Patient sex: M
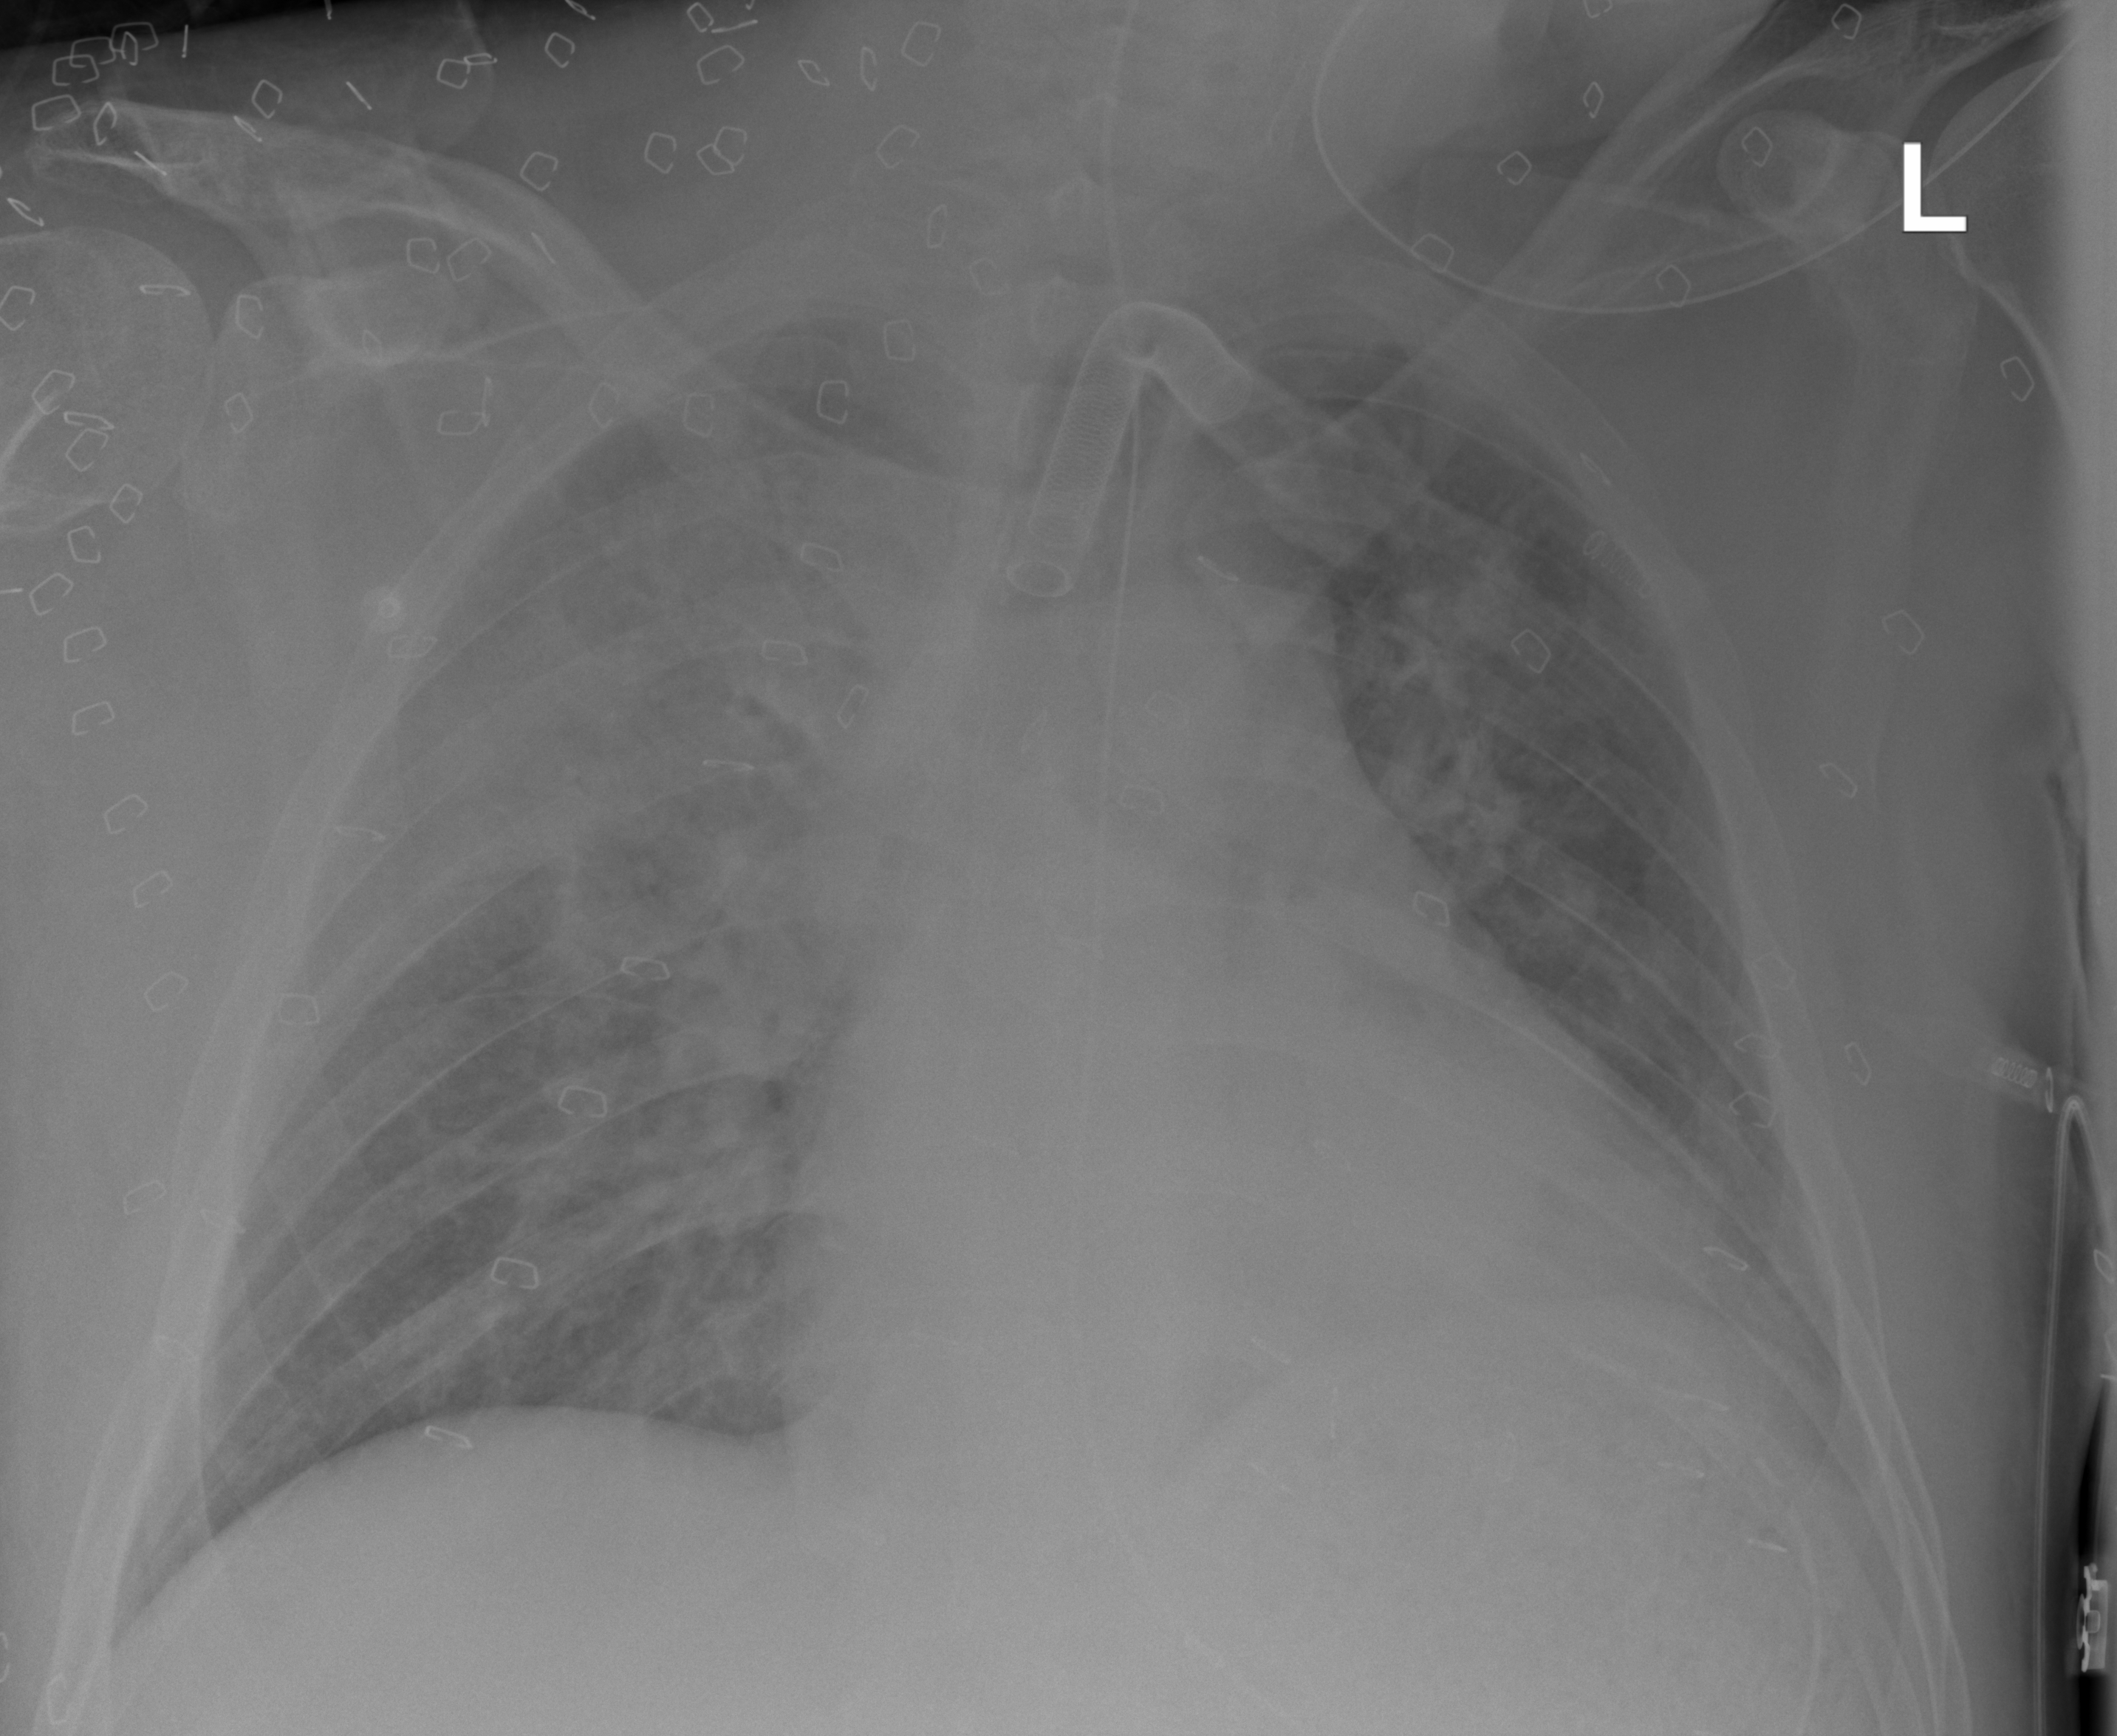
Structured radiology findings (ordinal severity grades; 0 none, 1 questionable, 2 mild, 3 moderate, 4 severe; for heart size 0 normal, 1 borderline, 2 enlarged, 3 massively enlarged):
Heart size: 1
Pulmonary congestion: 2
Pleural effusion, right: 0
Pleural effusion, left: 2
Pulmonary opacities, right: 4
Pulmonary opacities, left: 2
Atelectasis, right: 0
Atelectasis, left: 2